Question: I think ordinary editors can display the number of matches while searching strings like following. How to do this in Emacs? Especially I want to see these numbers while using 'isearch-forward' and 'isearch-forward-regexp'.

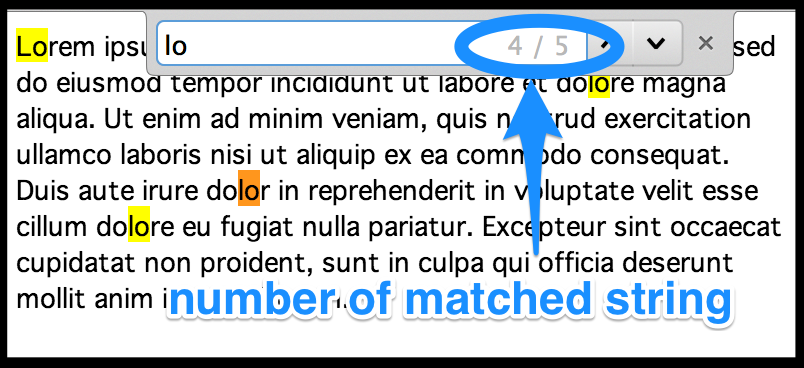
Answer: The 3rd party package <URL> displays the current match and the total number of matches of the current incremental search in the mode line.
You can install from <URL> with 'M-x package-install RET anzu'. Note that neither of these archives are enabled by default in Emacs, so you need to customize 'package-archives' as explained in the instructions of the corresponding archive.